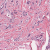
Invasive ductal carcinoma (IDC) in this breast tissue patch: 1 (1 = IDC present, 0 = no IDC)